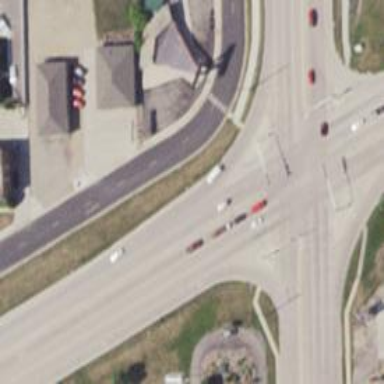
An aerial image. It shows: Trunk link highway.